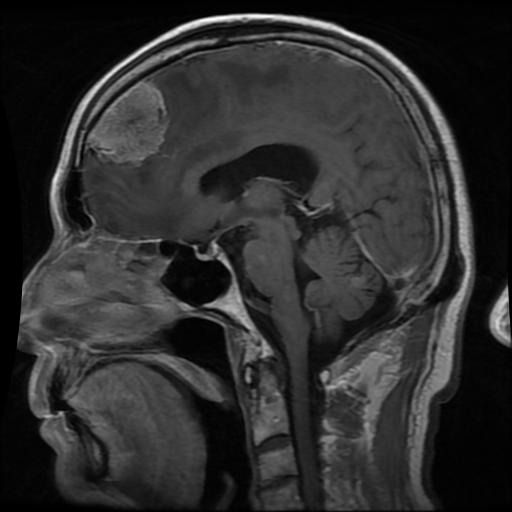
Label: meningioma